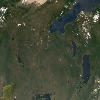
Label: land